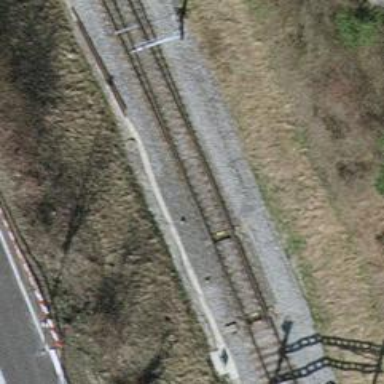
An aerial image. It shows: Railway switch.